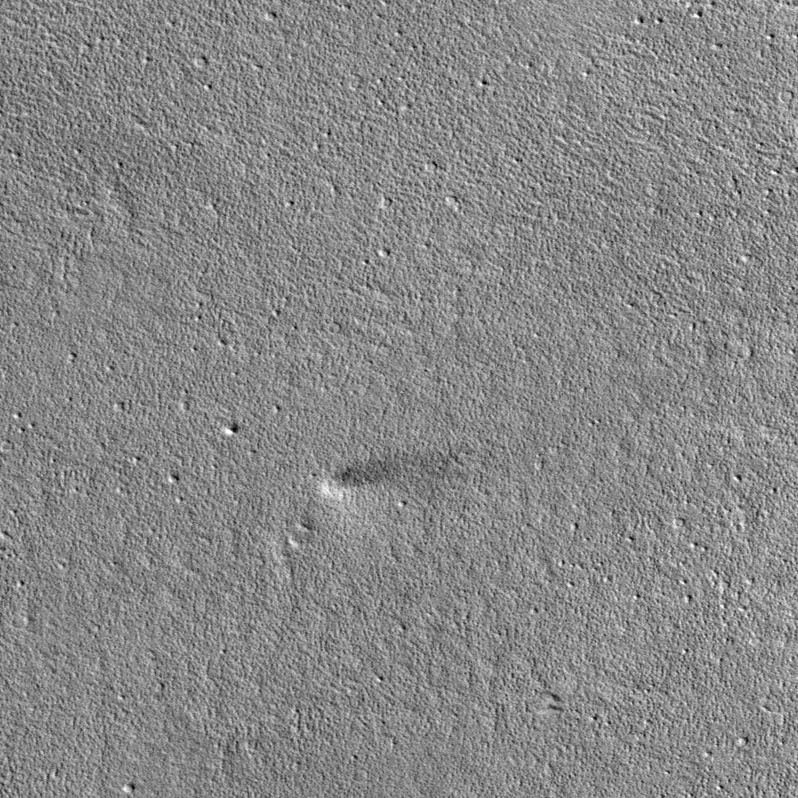
Label: dustdevil